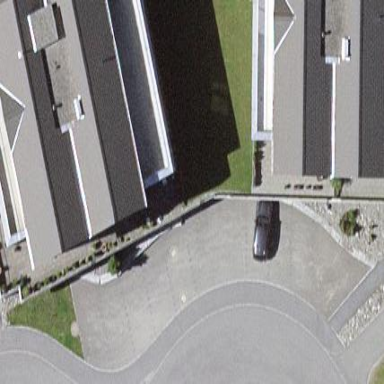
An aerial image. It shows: View of roof of building.